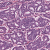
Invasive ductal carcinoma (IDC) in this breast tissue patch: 1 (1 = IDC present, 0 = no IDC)